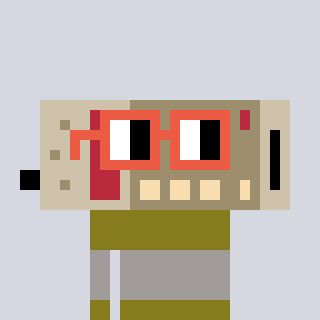
a pixel art character with square orange glasses, a cordless phone-shaped head and a gunk-colored body on a cool background